Question: I'm trying to add a round progress bar to my app which I want to start at the top of the circle and end at the top. However, anything I try with the angles etc doesn't change the appearance. I'm fairly new to Android so go easy on me. Here is my code:
'''
<ProgressBar
android:id="@+id/progressBar"
android:layout_width="300dp"
android:layout_height="300dp"
android:indeterminate="false"
android:layout_centerInParent="true"
android:progressDrawable="@drawable/circular_progress_bar"
android:background="@drawable/circle_shape"
style="?android:attr/progressBarStyleHorizontal"
android:max="100"
android:progress="30" />
'''
'''
<?xml version="1.0" encoding="utf-8"?>
<shape
xmlns:android="http://schemas.android.com/apk/res/android"
android:shape="ring"
android:innerRadiusRatio="2.5"
android:thickness="6dp"
android:useLevel="false">
<solid android:color="#CCC" />
</shape>
'''
'''
<?xml version="1.0" encoding="utf-8"?>
<clip>
<rotate xmlns:android="http://schemas.android.com/apk/res/android"
android:fromDegrees="270"
android:toDegrees="270" >
<shape
android:innerRadiusRatio="2.5"
android:shape="ring"
android:thickness="6dp">
<gradient
android:angle="0"
android:endColor="#38C0F4"
android:startColor="#38C0F4"
android:centerColor="#56ccb7"
android:type="sweep"
android:useLevel="false" />
</shape>
</rotate>
</clip>
'''
Here is a screenshot of what is looks like at 30% progress:

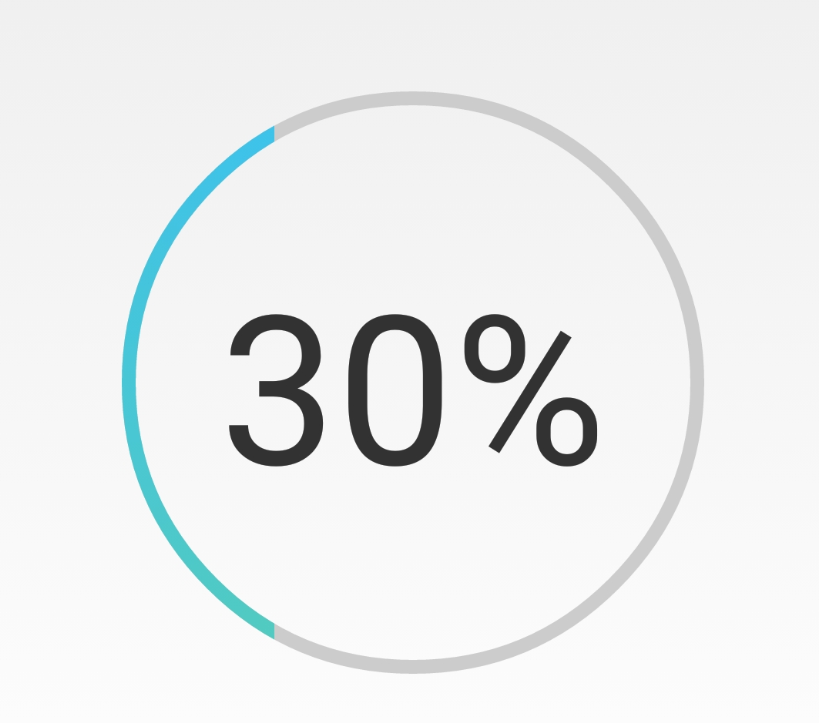
Answer: You need to edit your circular_progress_bar.xml
1. Get rid of the clip tags
2. Add [android:useLevel="true"] to the shape properties. (This is new for Android 5(21)) <rotate xmlns:android="http://schemas.android.com/apk/res/android"
android:fromDegrees="270"
android:toDegrees="270" >
<shape
android:innerRadiusRatio="2.5"
android:shape="ring"
android:thickness="6dp"
android:useLevel="true">
<gradient
android:angle="0"
android:endColor="#38C0F4"
android:startColor="#38C0F4"
android:centerColor="#56ccb7"
android:type="sweep"
android:useLevel="false" />
</shape>
</rotate>